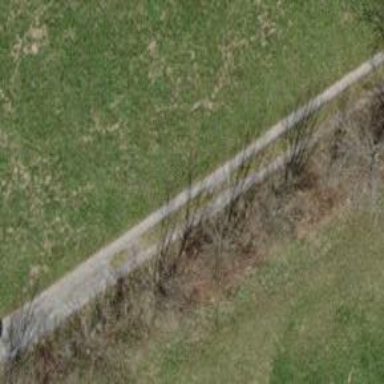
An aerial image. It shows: Track with pebblestone surface. The track type is grade2.